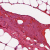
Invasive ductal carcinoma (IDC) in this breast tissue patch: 0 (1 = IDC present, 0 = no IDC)